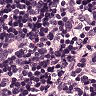
Metastatic tissue present: no